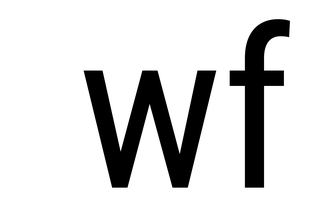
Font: Roboto_Condensed_Regular